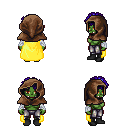
a pixel art fantasy rpg character, female body template, orc, green skin, yellow cape, metal pants, blue curly afro hairstyle, cloth hood, white cloth bandages, black shoes, four views (front, back, left, right), 2x2 character sprite sheet, small pixel art, hard edges, no anti-aliasing